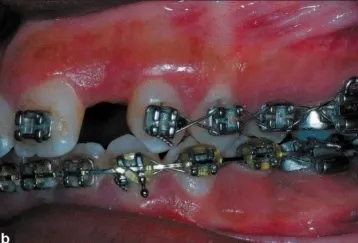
Pre-operative photographs.
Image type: medical_photograph (other_medical_photograph)